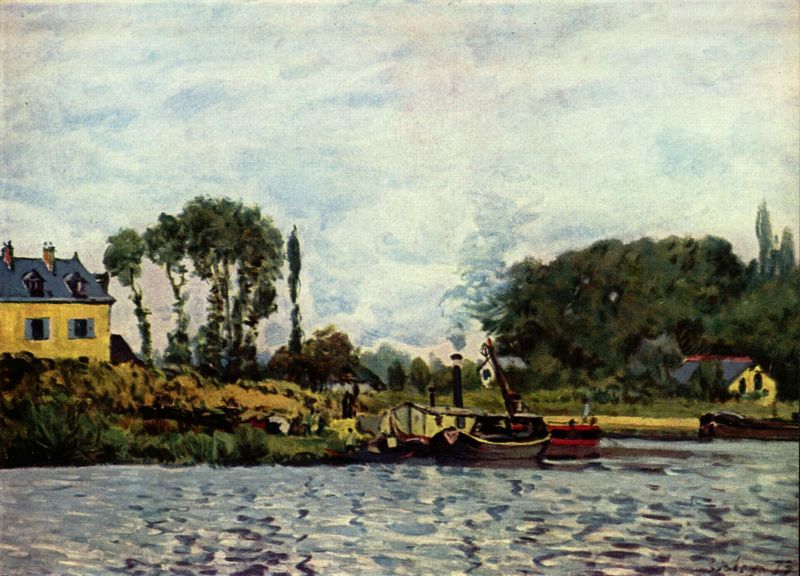
Titel: Boote bei Bougival
Künstler: Alfred Sisley
Standort: Paris
Institution: Musée d'Orsay
Schlagwörter: baum, blau, blätter, gemälde, himmel, laub, meer, wasser, weiß, wolken, bäume, fluss, gelb, grün, impressionismus, landschaft, see, ufer, braun, fenster, grau, hell, hintergrund, licht, pastell, schwarz, dach, gebäude, gras, haus, rot, weg, wiese, wolke, bild, signatur, öl, ast, bach, horizont, häuser, kalt, schilf, spiegelung, busch, gebüsch, gewässer, hütte, kanal, qualm, rauch, sonne, pflanzen, wald, boot, boote, fensterläden, kahn, kamin, kamine, schornstein, schiff, schiffe, segel, sommer, welle, wellen, fassade, ort, fahne, flagge, mast, dorf, dächer, schornsteine, tag, hof, schlot, sigantur, hafen, kähne, anleger, kai, dampf, dampfer, dampfschiff, kutter, steg, impressionistisch, monet, trübe, baumkronen, glitzern, dachfenster, gauben, schawrz, imprssionismus, dachgauben, gaube, anlegestelle, satteldach, kajüte, schriff, hausboot, hausboote, ka,in, jolle, bedecktes wetter, legeplatz, kei